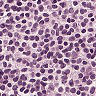
Metastatic tissue present: no